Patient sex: F
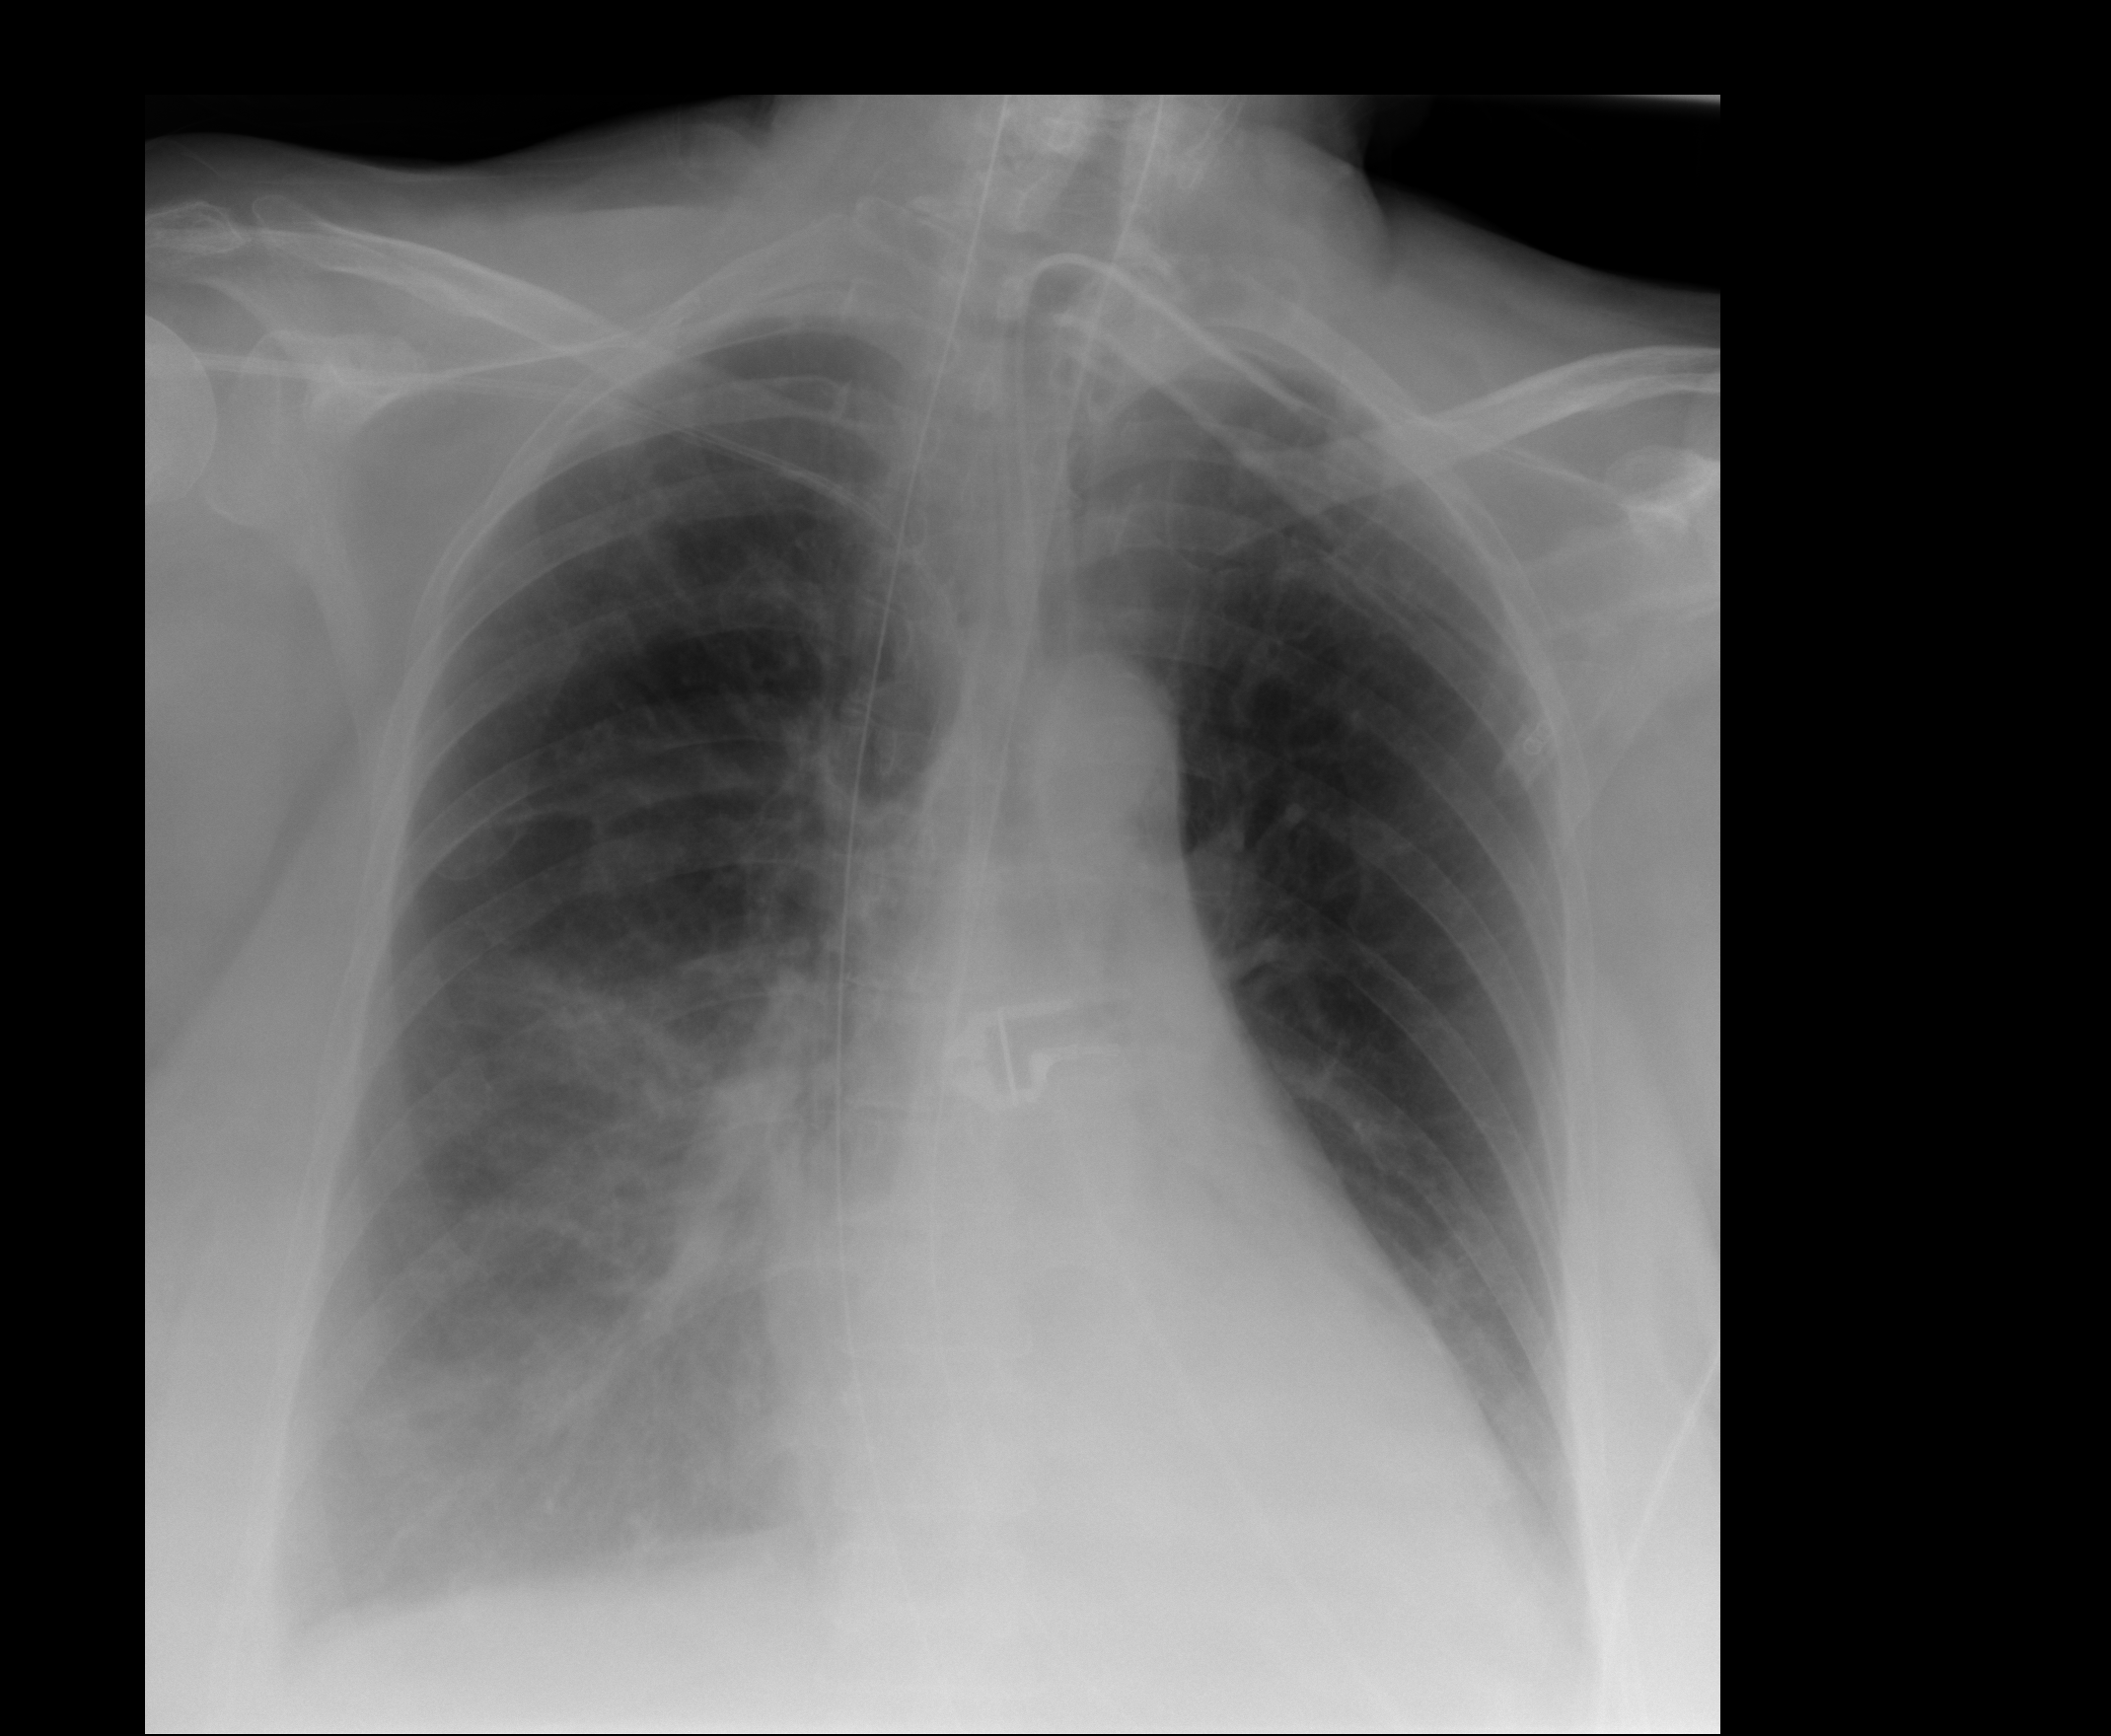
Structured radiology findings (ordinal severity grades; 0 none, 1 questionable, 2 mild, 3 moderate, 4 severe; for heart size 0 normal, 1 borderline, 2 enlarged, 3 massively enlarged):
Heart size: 0
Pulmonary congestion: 1
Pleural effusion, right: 3
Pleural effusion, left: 2
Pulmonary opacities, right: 2
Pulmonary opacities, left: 0
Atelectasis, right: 2
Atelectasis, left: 2